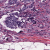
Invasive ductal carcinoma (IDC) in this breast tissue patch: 1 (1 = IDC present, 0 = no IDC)